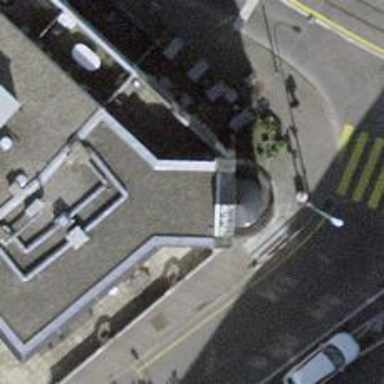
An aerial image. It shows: Restaurant.